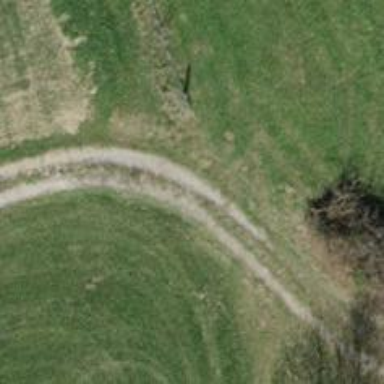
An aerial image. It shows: Track with grade 4 track type.